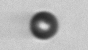
Label: bead